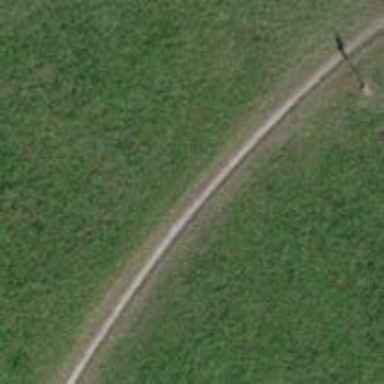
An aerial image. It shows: Excellent visible ground path.